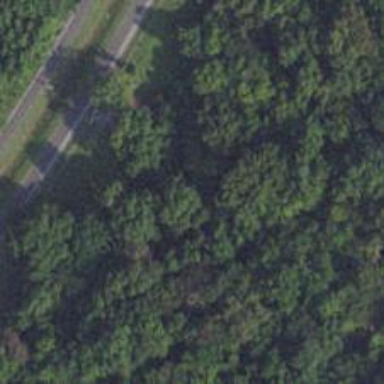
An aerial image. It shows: Abandoned road.